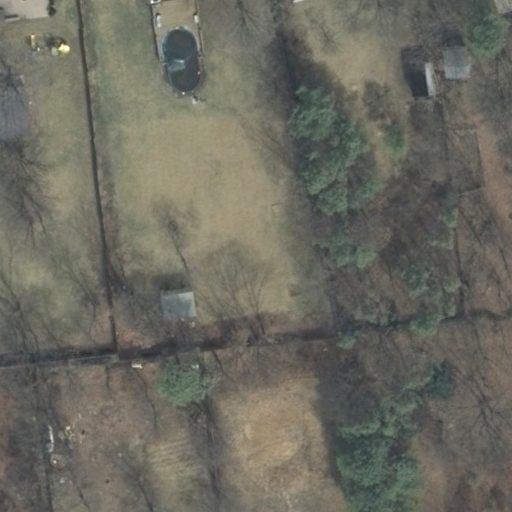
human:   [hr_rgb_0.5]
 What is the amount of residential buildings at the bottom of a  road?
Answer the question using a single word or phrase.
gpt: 0

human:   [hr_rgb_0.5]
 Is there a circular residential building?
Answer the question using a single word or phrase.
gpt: no

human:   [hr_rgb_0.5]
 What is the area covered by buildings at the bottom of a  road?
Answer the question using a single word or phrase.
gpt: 0m2

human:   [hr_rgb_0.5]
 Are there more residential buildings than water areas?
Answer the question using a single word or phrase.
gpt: no

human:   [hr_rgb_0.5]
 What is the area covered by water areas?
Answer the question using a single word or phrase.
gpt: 0m2

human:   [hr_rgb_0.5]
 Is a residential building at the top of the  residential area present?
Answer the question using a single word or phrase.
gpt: no

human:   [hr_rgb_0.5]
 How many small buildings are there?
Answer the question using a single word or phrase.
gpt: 3

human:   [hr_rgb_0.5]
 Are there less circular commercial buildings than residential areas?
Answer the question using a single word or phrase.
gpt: yes

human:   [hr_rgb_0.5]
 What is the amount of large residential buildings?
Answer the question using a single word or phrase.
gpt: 0

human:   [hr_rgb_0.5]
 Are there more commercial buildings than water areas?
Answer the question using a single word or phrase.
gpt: no

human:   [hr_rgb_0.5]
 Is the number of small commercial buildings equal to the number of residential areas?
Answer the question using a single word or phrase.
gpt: no

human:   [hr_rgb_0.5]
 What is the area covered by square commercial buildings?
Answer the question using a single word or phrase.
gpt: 0m2

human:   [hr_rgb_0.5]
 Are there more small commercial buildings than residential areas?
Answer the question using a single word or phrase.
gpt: no

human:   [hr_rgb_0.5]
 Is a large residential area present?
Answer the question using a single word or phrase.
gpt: yes

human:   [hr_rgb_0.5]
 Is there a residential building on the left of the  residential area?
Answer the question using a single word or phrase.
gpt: no

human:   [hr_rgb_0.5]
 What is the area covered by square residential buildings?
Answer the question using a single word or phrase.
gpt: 0m2

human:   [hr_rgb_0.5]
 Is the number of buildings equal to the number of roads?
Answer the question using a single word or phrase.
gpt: no

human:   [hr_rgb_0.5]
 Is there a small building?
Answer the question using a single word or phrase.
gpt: yes

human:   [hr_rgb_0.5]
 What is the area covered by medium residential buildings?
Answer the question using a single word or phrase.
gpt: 0m2

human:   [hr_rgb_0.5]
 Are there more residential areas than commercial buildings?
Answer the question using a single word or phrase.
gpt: yes

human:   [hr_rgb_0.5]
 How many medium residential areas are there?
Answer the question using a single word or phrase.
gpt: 0

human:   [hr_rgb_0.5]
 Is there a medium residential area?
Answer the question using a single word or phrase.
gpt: no

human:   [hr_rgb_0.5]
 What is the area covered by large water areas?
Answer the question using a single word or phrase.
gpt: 0m2

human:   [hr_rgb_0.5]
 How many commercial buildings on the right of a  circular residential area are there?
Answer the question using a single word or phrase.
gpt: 0

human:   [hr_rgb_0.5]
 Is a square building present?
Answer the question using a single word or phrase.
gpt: no

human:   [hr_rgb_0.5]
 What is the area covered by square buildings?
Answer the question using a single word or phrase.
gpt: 0m2

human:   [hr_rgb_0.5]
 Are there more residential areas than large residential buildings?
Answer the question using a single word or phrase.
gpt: yes

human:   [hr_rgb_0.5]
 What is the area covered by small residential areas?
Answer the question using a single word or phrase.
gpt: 0m2

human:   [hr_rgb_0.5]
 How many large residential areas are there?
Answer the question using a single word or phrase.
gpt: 1

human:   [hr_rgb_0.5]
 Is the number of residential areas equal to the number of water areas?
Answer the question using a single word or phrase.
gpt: no

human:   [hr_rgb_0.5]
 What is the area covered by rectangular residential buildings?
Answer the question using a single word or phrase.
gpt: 0m2

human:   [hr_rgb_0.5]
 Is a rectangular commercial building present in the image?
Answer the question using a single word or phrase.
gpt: no

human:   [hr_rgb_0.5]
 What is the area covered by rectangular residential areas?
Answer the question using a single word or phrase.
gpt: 10611m2

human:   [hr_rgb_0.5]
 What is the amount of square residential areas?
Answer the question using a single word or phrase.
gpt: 0

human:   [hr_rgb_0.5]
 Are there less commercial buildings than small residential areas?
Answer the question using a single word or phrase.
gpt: no

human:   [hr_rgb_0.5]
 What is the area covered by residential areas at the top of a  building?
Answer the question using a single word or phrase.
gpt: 0m2